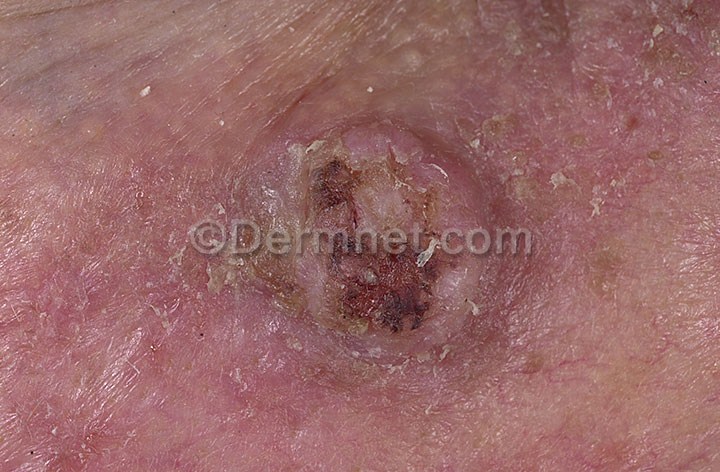
Disease: Seborrheic Keratoses and other Benign Tumors